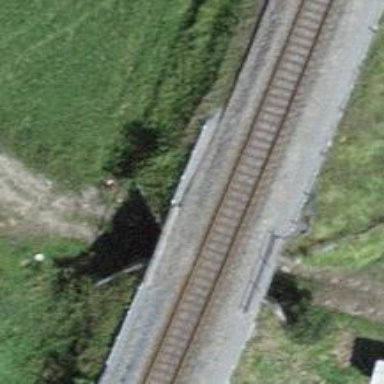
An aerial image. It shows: Single-track railway bridge with electrified contact line.